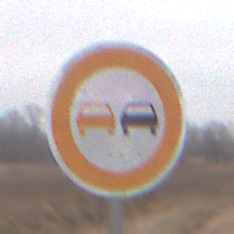
Verkehrszeichen: Ueberholverbot
Umgebung: Outdoor, RoadRail
Tageszeit: Midday
Wetter: Overcast
Licht: Natural
Jahreszeit: NotSpecified
Kontrast: LowContrast